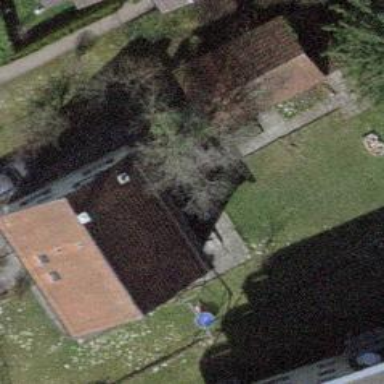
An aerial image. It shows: Detached building with gabled roof.